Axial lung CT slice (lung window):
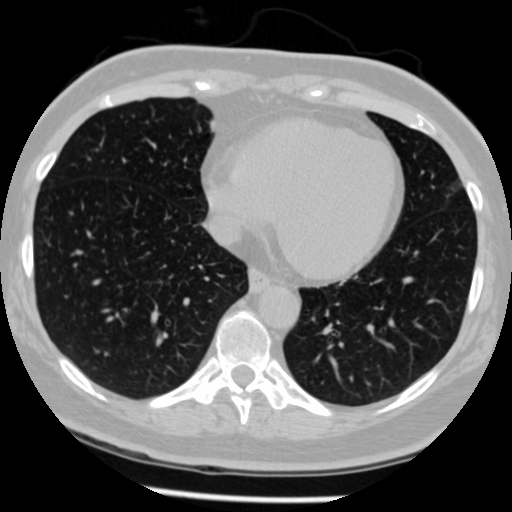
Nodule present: no